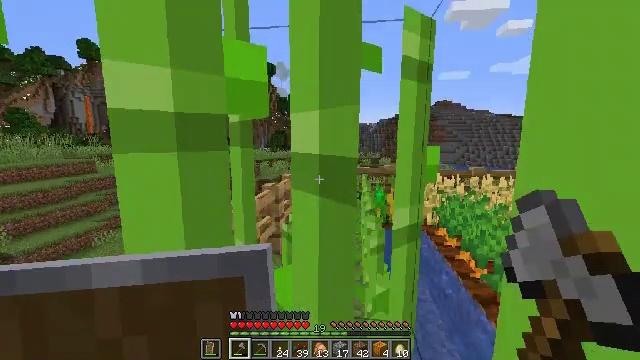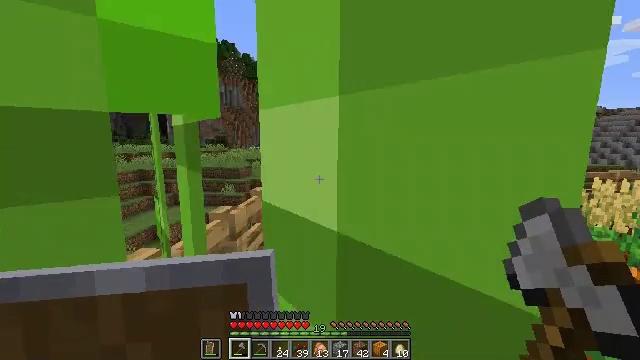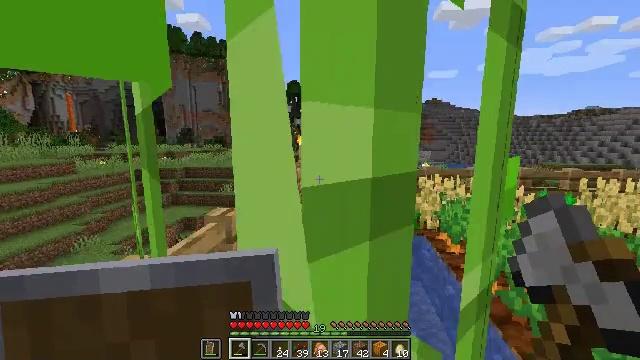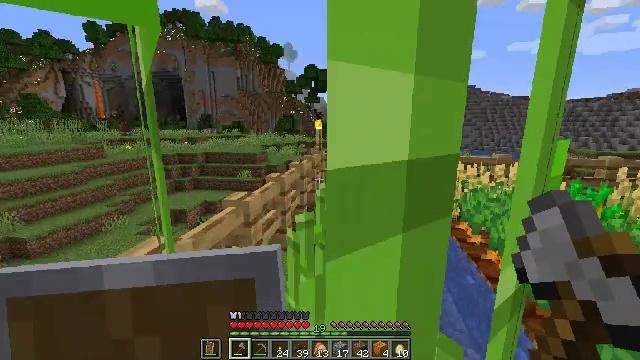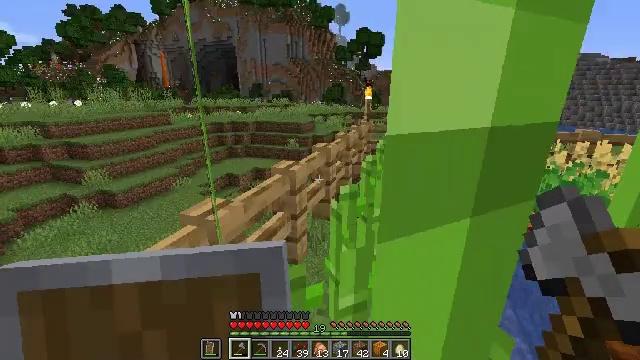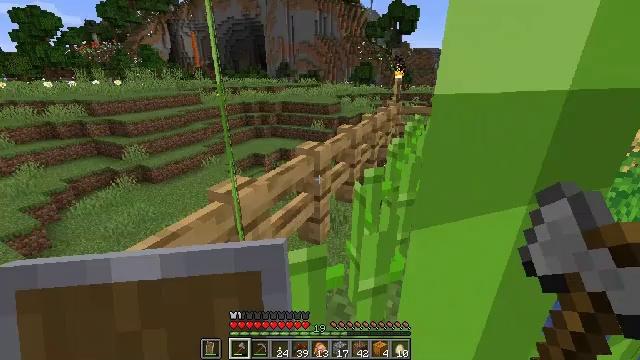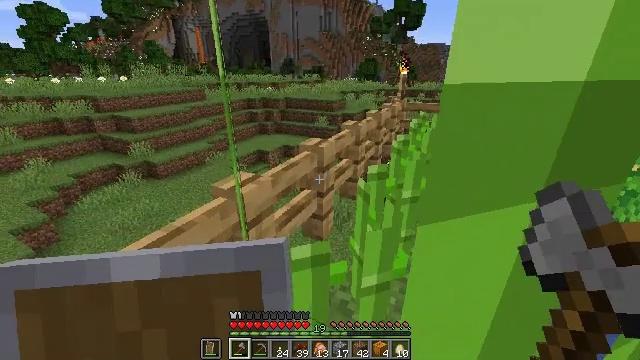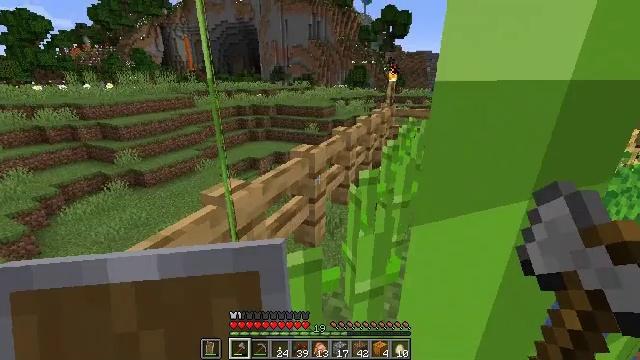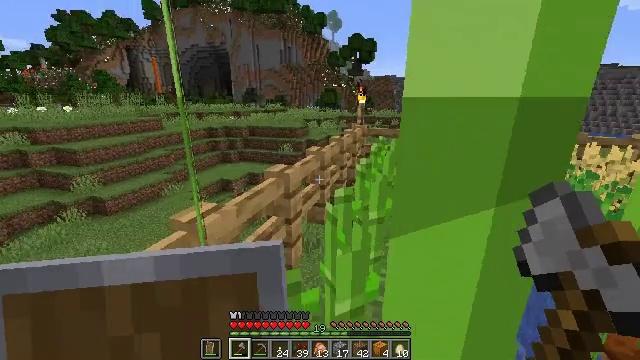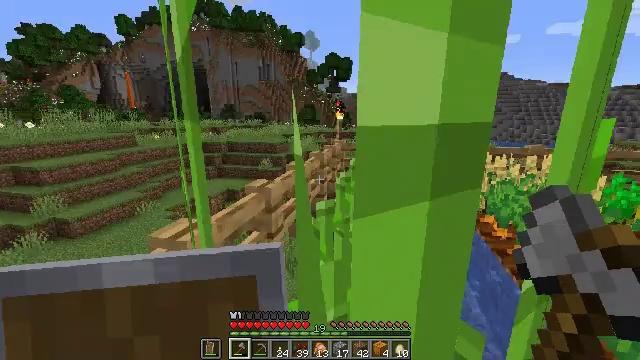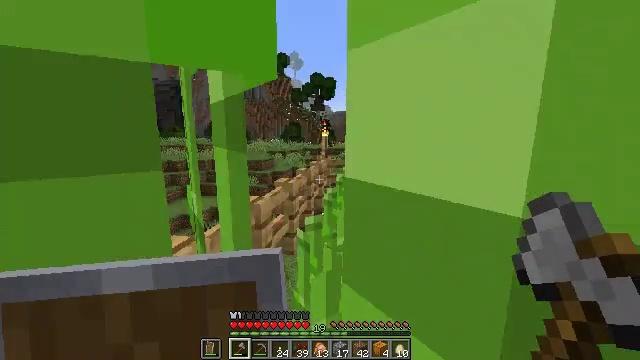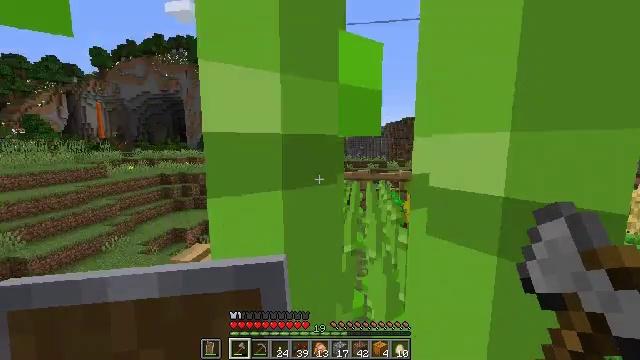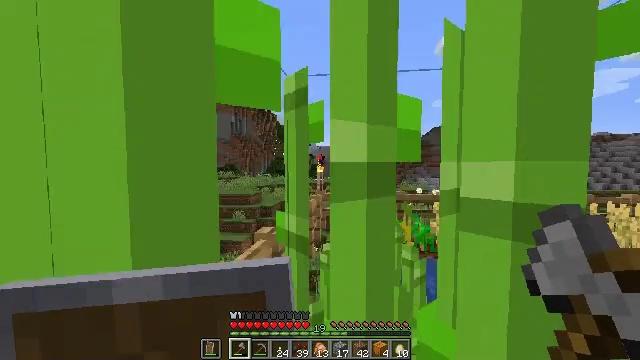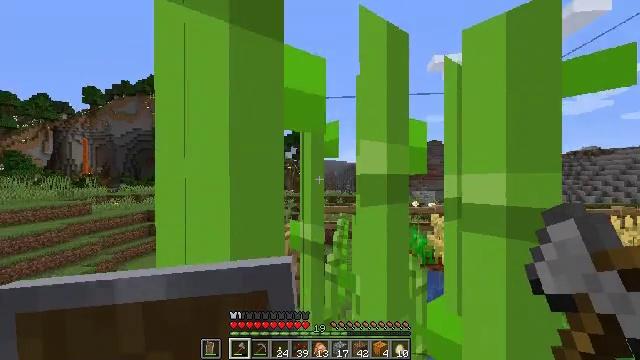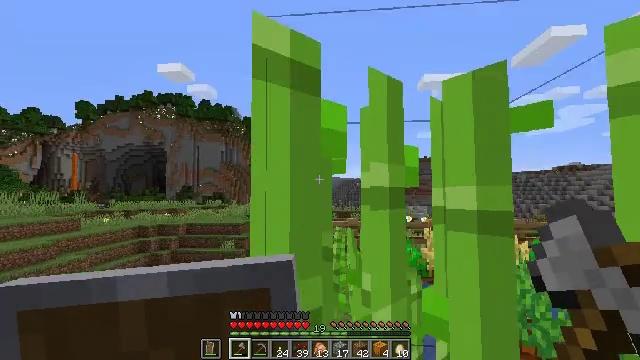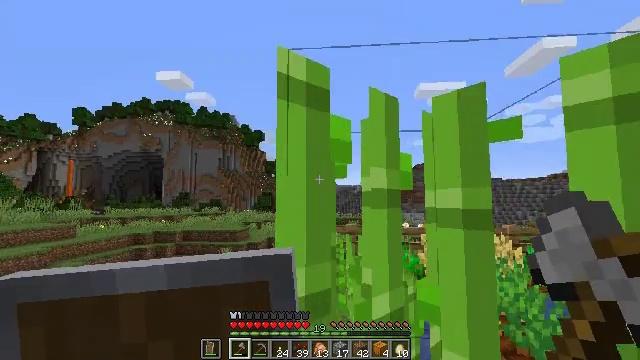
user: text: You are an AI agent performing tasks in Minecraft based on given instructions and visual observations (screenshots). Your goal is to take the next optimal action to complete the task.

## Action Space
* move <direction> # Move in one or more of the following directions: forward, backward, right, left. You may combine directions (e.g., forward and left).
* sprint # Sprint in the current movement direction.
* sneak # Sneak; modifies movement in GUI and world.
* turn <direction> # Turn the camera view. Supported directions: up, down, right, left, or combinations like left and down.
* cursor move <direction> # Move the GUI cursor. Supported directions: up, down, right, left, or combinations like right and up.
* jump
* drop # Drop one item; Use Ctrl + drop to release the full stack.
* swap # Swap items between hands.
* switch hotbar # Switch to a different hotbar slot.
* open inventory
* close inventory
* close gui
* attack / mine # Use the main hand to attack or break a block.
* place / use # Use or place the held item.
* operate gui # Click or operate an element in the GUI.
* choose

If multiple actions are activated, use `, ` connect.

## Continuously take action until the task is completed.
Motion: motion action
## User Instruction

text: Mine the sugar cane near rivers.
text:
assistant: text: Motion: turn right
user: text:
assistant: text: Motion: no_op
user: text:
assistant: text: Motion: turn left and down
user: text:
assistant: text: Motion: turn left and down
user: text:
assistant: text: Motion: turn left and down
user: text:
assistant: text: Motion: no_op
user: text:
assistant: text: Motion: turn right and up
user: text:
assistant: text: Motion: turn right and up
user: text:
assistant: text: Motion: move back, turn right and up
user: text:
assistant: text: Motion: move back and move left, turn right and up
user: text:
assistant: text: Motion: move back and move left, turn right and up
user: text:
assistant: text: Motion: move back and move left, turn right and up
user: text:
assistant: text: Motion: move back, turn up
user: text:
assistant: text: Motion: turn right and up
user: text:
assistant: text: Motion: turn up
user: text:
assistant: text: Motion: attack / mine
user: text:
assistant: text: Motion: attack / mine
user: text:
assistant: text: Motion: attack / mine
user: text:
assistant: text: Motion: no_op
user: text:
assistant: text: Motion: no_op
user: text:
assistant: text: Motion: move forward, turn right
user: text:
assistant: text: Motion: move forward, turn right and down
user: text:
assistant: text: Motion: move forward, turn right and down
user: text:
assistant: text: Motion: move forward, turn down
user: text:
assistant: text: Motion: move forward
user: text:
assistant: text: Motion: no_op
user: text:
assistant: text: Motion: no_op
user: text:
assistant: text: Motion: no_op
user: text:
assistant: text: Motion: turn right and down
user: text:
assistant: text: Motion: turn right and down